Question: Running Rancher v 2.4.5 with a cluster which has 2 nodes. I have tried to install Wordpress using Helm Chart from Bitnami.
All it went well, I'm able to access site via the ingress, except that L4 Balancer created by the chart is still in status for some reason.

'''
> kubectl get svc -n wordpress -o wide
NAME TYPE CLUSTER-IP EXTERNAL-IP PORT(S) AGE SELECTOR
ingress-d5bf098ee05c3bbaa0a93a2ceedd8d1a ClusterIP 10.43.51.5 <none> 80/TCP 15m workloadID_ingress-d5bf098ee05c3bbaa0a93a2ceedd8d1a=true
wordpress LoadBalancer 10.43.137.240 <pending> 80:31672/TCP,443:31400/TCP 5d22h app.kubernetes.io/instance=wordpress,app.kubernetes.io/name=wordpress
wordpress-mariadb ClusterIP 10.43.7.73 <none> 3306/TCP 5d22h app=mariadb,component=master,release=wordpress
'''
No LoadBalancer Ingress assigned to the wordpress service:
'''
> kubectl describe services wordpress -n wordpress
Name: wordpress
Namespace: wordpress
Labels: app.kubernetes.io/instance=wordpress
app.kubernetes.io/managed-by=Tiller
app.kubernetes.io/name=wordpress
helm.sh/chart=wordpress-9.5.1
io.cattle.field/appId=wordpress
Annotations: <none>
Selector: app.kubernetes.io/instance=wordpress,app.kubernetes.io/name=wordpress
Type: LoadBalancer
IP: 10.43.137.240
Port: http 80/TCP
TargetPort: http/TCP
NodePort: http 31672/TCP
Endpoints: 10.42.1.16:8080
Port: https 443/TCP
TargetPort: https/TCP
NodePort: https 31400/TCP
Endpoints: 10.42.1.16:8443
Session Affinity: None
External Traffic Policy: Cluster
Events
'''
'''
apiVersion: extensions/v1beta1
kind: Ingress
metadata:
annotations:
field.cattle.io/creatorId: user-6qmpk
field.cattle.io/ingressState: '{"d29yZHByZXNzLWluZ3Jlc3Mvd29yZHByZXNzL3hpcC5pby8vLzgw":""}'
field.cattle.io/publicEndpoints: '[{"addresses":["10.105.1.77"],"port":80,"protocol":"HTTP","serviceName":"wordpress:wordpress","ingressName":"wordpress:my","hostname":"my.wordpress.10.105.1.77.xip.io","path":"/","allNodes":true}]'
creationTimestamp: "2020-09-01T19:32:27Z"
generation: 3
labels:
cattle.io/creator: norman
managedFields:
- apiVersion: networking.k8s.io/v1beta1
fieldsType: FieldsV1
fieldsV1:
f:status:
f:loadBalancer:
f:ingress: {}
manager: nginx-ingress-controller
operation: Update
time: "2020-09-01T19:32:27Z"
- apiVersion: extensions/v1beta1
fieldsType: FieldsV1
fieldsV1:
f:metadata:
f:annotations:
.: {}
f:field.cattle.io/creatorId: {}
f:field.cattle.io/ingressState: {}
f:field.cattle.io/publicEndpoints: {}
f:labels:
.: {}
f:cattle.io/creator: {}
f:spec:
f:rules: {}
manager: Go-http-client
operation: Update
time: "2020-09-01T19:49:08Z"
name: my
namespace: wordpress
resourceVersion: "<PHONE>"
selfLink: /apis/extensions/v1beta1/namespaces/wordpress/ingresses/my
uid: 8a88e16e-cbda-4f1f-bb1c-9d63d0af1b93
spec:
rules:
- host: my.wordpress.10.105.1.77.xip.io
http:
paths:
- backend:
serviceName: wordpress
servicePort: 80
path: /
pathType: ImplementationSpecific
status:
loadBalancer:
ingress:
- ip: 10.105.1.77
- ip: 10.105.1.78
'''
I have opened issue on the Bitnami github but it came up, based on responses, issue is on the Rancher/RKE side.
Any thought on that?
PS.
Should I have both L7 Ingress and L4 Balancer for Rancher operating on a bare metal or L7 Ingress can be configured as a load balancer too and remove L4 Balancer from that project?
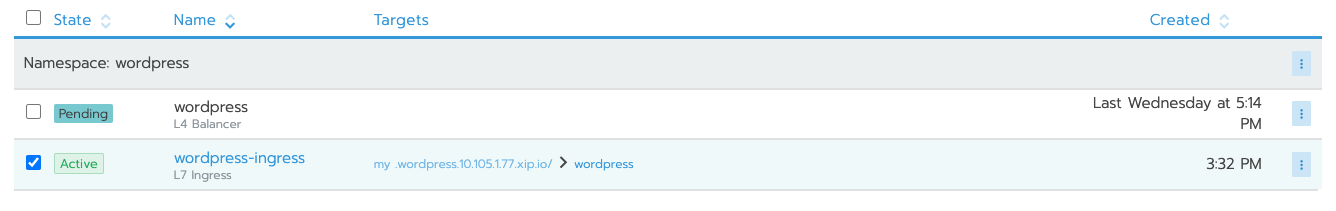
Answer: I got this resolved by clearing firewall, restarting docker (so it gets new firewall) and then installing metallb (or whatever you have as the loadbalancer).
If you do not have a L2 loadbalancer yet, this step can be skipped since in my case the issue was caused by the firewall of the loadbalancer not being registered.
The loadbalancer needs to get an IP from either metallb, your cloudprovider, cloudflare or anything like that. It is external, this means that kubernetes itself is not going to provide it.
You need to use a L2 loadbalancer that provides IPs
If you don't have one you can try <URL>
You could also just leave it, you will never get an external IP but nginx/traefik will still route the traffic since it finds no other route..